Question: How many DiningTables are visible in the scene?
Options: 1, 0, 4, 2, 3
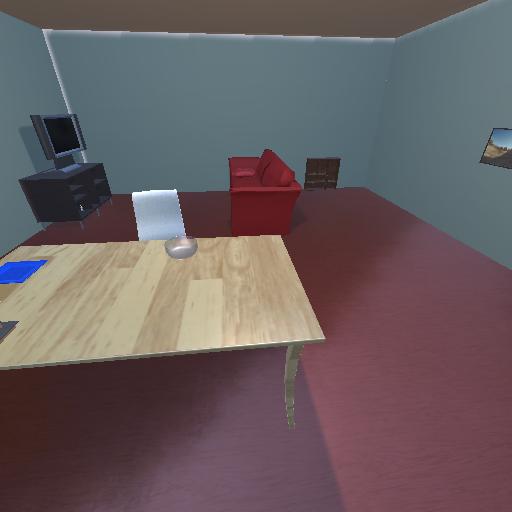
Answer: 1